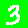
Digit: 3